Question: I have downloaded the class <URL>:
'''
#pragma once
#include "afxwin.h"
#include "gl\GL.h"
#include "gl\GLU.h"
#include "gdal_priv.h"
#include <algorithm>
#include <math.h>
#include <vector>
using std::vector;
using std::min;
class COpenGLControl2D : public CWnd
{
public:
COpenGLControl2D(void); //Constructor and destructor
virtual ~COpenGLControl2D(void);
void oglCreate(CRect , CWnd *); //Manually added functions
void oglInitialize(void);
void oglDrawScene(void);
//call this function just first time of calling OnTimer and after setting pImage
//for the next calls of OnTimer and when updating pImage there's no need to call
//this function. If you do so, your client code slows down
void setImageWidthHeightType(int,int,GDALDataType);
//For second and more calls of OnTimer you should call this function after setting pImage
//In the first call of OnTimer and before calling setImageWidthHeightType(int,int,GDALDataType)
//this function should not be called and if so, the program will encounter an unhandled exception
//because there you still don't have any texture object to be updated
void updataTextureObject();
void ZoomToFullExtent();
/******************/
/* PUBLIC MEMBERS */
/******************/
// Timer
UINT_PTR m_unpTimer;
//you should update value of this member variable whenever you want to call OnTimer
vector<unsigned char>pImage;
private:
//used internally by function ZoomIn,ZoomOut and Pan and etc
float m_fLastX;
float m_fLastY;
float m_fPosX;
float m_fPosY;
float m_fZoom;
//texture object used internally by the class
GLuint *textures;
GLsizei numberOfTextures;
private:
/*******************/
/* PRIVATE MEMBERS */
/*******************/
// Window information
CWnd *hWnd;
HDC hdc;
HGLRC hrc;
int m_nPixelFormat;
CRect m_rect;
CRect m_oldWindow;
CRect m_originalRect;
GLsizei ImageWidth;
GLsizei ImageHeight;
GLsizei oglWindowWidth;
GLsizei oglWindowHeight;
GLenum format;
GLenum type;
GLenum target;
GLint level;
GLint internalformat;
GLint border;
GLint xOffset;
GLint yOffset;
private:
//used internally by the public member function setImageWidthHeightType of the class
void InitializeTextureObject();
public:
DECLARE_MESSAGE_MAP()
afx_msg void OnPaint();
afx_msg int OnCreate(LPCREATESTRUCT lpCreateStruct);
afx_msg void OnDraw(CDC *pDC);
afx_msg void OnTimer(UINT_PTR nIDEvent);
afx_msg void OnSize(UINT nType, int cx, int cy);
//afx_msg void OnMouseMove(UINT nFlags, CPoint point);
};
'''
'''
#include "StdAfx.h"
#include "OpenGLControl.h"
COpenGLControl2D::COpenGLControl2D(void)
{
ImageWidth = 0;
ImageHeight = 0;
format = GL_LUMINANCE;
type = GL_BITMAP;
m_fPosX = 0.0f; // X position of model in camera view
m_fPosY = 0.0f; // Y position of model in camera view
m_fZoom = 1.0f; // Zoom on model in camera view
oglWindowWidth = 0;
oglWindowHeight = 0;
textures = new GLuint();
numberOfTextures = 1;
target = GL_TEXTURE_2D;
level = 0;
internalformat = format;
border = 0;
xOffset = 0;
yOffset = 0;
}
COpenGLControl2D::~COpenGLControl2D(void)
{
delete textures;
}
void COpenGLControl2D::oglCreate(CRect rect, CWnd *parent)
{
CString className = AfxRegisterWndClass(CS_HREDRAW |
CS_VREDRAW | CS_OWNDC, NULL,
(HBRUSH)GetStockObject(BLACK_BRUSH), NULL);
char *windowName = "OpenGL";
CA2T TwindowName(windowName);
CString strTwindowName = TwindowName.m_psz;
CreateEx(0, className, strTwindowName, WS_CHILD | WS_VISIBLE |
WS_CLIPSIBLINGS | WS_CLIPCHILDREN, rect, parent, 0);
// Set initial variables' values
m_oldWindow = rect;
m_originalRect = rect;
oglWindowWidth = rect.right - rect.left;
oglWindowHeight = rect.bottom - rect.top;
hWnd = parent;
}
BEGIN_MESSAGE_MAP(COpenGLControl2D, CWnd)
ON_WM_PAINT()
ON_WM_CREATE()
ON_WM_TIMER()
ON_WM_SIZE()
//ON_WM_MOUSEMOVE()
END_MESSAGE_MAP()
void COpenGLControl2D::OnPaint()
{
//CPaintDC dc(this); // device context for painting
// TODO: Add your message handler code here
// Do not call CWnd::OnPaint() for painting messages
ValidateRect(NULL);
}
int COpenGLControl2D::OnCreate(LPCREATESTRUCT lpCreateStruct)
{
if (CWnd::OnCreate(lpCreateStruct) == -1)
return -1;
// TODO: Add your specialized creation code here
oglInitialize();
return 0;
}
void COpenGLControl2D::oglInitialize(void)
{
// Initial Setup:
//
static PIXELFORMATDESCRIPTOR pfd =
{
sizeof(PIXELFORMATDESCRIPTOR),
1,
PFD_DRAW_TO_WINDOW | PFD_SUPPORT_OPENGL | PFD_DOUBLEBUFFER,
PFD_TYPE_RGBA,
32, //bit depth
0, 0, 0, 0, 0, 0, 0, 0, 0, 0, 0, 0, 0,
16, // z-buffer depth
0, 0, 0, 0, 0, 0, 0,
};
// Get device context only once.
hdc = GetDC()->m_hDC;
// Pixel format.
m_nPixelFormat = ChoosePixelFormat(hdc, &pfd);
SetPixelFormat(hdc, m_nPixelFormat, &pfd);
// Create the OpenGL Rendering Context.
//!!!!!!!!!!!!!!!!!!!!!!!!!!!!!!PRODUCES ERROR!!!!!!!!!!!!!!!!!!!!!!!!!!!
hrc = wglCreateContext(hdc);
GLenum error1 = glGetError();
wglMakeCurrent(hdc, hrc);
// Basic Setup:
//
// Set color to use when clearing the background.
glClearColor(0.0f, 0.0f, 0.0f, 1.0f);
glClearDepth(1.0f);
// Turn on backface culling
glFrontFace(GL_CCW);
glCullFace(GL_BACK);
// Turn on depth testing
glEnable(GL_DEPTH_TEST);
glDepthFunc(GL_LEQUAL);
// Send draw request
OnDraw(NULL);
//!!!!!!!!!!!!!!!!!!!!!!!!!!!!!!PRODUCES ERROR!!!!!!!!!!!!!!!!!!!!!!!!!!!
wglMakeCurrent(NULL, NULL);
GLenum error9 = glGetError();
}
void COpenGLControl2D::OnDraw(CDC *pDC)
{
wglMakeCurrent(hdc, hrc);
// TODO: Camera controls.
glLoadIdentity();
glScalef(m_fZoom,m_fZoom,1);
GLenum error42 = glGetError();
//!!!!!!!!!!!!!!!!!!!!!!!!!!!!!!PRODUCES ERROR!!!!!!!!!!!!!!!!!!!!!!!!!!!
wglMakeCurrent(NULL,NULL);
GLenum error12 = glGetError();
}
void COpenGLControl2D::OnTimer(UINT_PTR nIDEvent)
{
wglMakeCurrent(hdc, hrc);
// TODO: Add your message handler code here and/or call default
switch (nIDEvent)
{
case 1:
{
// Clear color and depth buffer bits
glClear(GL_COLOR_BUFFER_BIT | GL_DEPTH_BUFFER_BIT);
// Draw OpenGL scene
oglDrawScene();
// Swap buffers
SwapBuffers(hdc);
break;
}
default:
break;
}
CWnd::OnTimer(nIDEvent);
}
void COpenGLControl2D::setImageWidthHeightType(int localWidth,int localHeight,GDALDataType localType)
{
ImageWidth = localWidth;
ImageHeight = localHeight;
switch (localType)
{
case GDT_Byte:
{
type = GL_UNSIGNED_BYTE;
break;
}
case GDT_UInt16:
{
type = GL_UNSIGNED_SHORT;
break;
}
case GDT_Int16:
{
type = GL_SHORT;
break;
}
case GDT_UInt32:
{
type = GL_UNSIGNED_INT;
break;
}
case GDT_Int32:
{
type = GL_INT;
break;
}
}
InitializeTextureObject();
}
void COpenGLControl2D::oglDrawScene(void)
{
wglMakeCurrent(hdc, hrc);
float x0 = 0; // top left corner of image
float y0 = 0;
float x1 = x0 + ImageWidth; // bottom right corner of image
float y1 = y0 + ImageHeight;
glBegin(GL_TRIANGLE_STRIP);
{
glTexCoord2f(0, 1); glVertex2f(x0, y1);
glTexCoord2f(0, 0); glVertex2f(x0, y0);
glTexCoord2f(1, 1); glVertex2f(x1, y1);
glTexCoord2f(1, 0); glVertex2f(x1, y0);
}
//!!!!!!!!!!!!!!!!!!!!!!!!!!!!!!PRODUCES ERROR!!!!!!!!!!!!!!!!!!!!!!!!!!!
glEnd();
GLenum error24 = glGetError();
//!!!!!!!!!!!!!!!!!!!!!!!!!!!!!!PRODUCES ERROR!!!!!!!!!!!!!!!!!!!!!!!!!!!
wglMakeCurrent(NULL, NULL);
GLenum error26 = glGetError();
}
void COpenGLControl2D::OnSize(UINT nType, int cx, int cy)
{
wglMakeCurrent(hdc, hrc);
CWnd::OnSize(nType, cx, cy);
// TODO: Add your message handler code here
if (0 >= cx || 0 >= cy || nType == SIZE_MINIMIZED) return;
oglWindowWidth = cx;
oglWindowHeight = cy;
// Map the OpenGL coordinates.
glViewport(0, 0, oglWindowWidth, oglWindowHeight);
// Projection view
glMatrixMode(GL_PROJECTION);
glLoadIdentity();
// Set our current view perspective
glOrtho(0, oglWindowWidth, oglWindowHeight,0, -1, 1);
// Model view
glMatrixMode(GL_MODELVIEW);
//!!!!!!!!!!!!!!!!!!!!!!!!!!!!!!PRODUCES ERROR!!!!!!!!!!!!!!!!!!!!!!!!!!!
wglMakeCurrent(NULL, NULL);
GLenum error33 = glGetError();
}
void COpenGLControl2D::InitializeTextureObject()
{
wglMakeCurrent(hdc, hrc);
glGenTextures(numberOfTextures,textures);
glBindTexture(GL_TEXTURE_2D, *textures);
glTexEnvi(GL_TEXTURE_ENV, GL_TEXTURE_ENV_MODE, GL_REPLACE);
glTexImage2D(target,level,internalformat,ImageWidth,ImageHeight,border,format,type,&pImage[0]);
//!!!!!!!!!!!!!!!!!!!!!!!!!!!!!!PRODUCES ERROR!!!!!!!!!!!!!!!!!!!!!!!!!!!
wglMakeCurrent(NULL, NULL);
GLenum error38 = glGetError();
}
void COpenGLControl2D::updataTextureObject()
{
wglMakeCurrent(hdc, hrc);
glTexSubImage2D(target,level,xOffset,yOffset,ImageWidth,ImageHeight,format,type,&pImage[0]);
//!!!!!!!!!!!!!!!!!!!!!!!!!!!!!!PRODUCES ERROR!!!!!!!!!!!!!!!!!!!!!!!!!!!
wglMakeCurrent(NULL, NULL);
GLenum error41 = glGetError();
}
void COpenGLControl2D::ZoomToFullExtent()
{
float zoom1 = oglWindowWidth/ImageWidth;
float zoom2 = oglWindowHeight/ImageHeight;
float minZoom = min(zoom1,zoom2);
m_fZoom = floor(minZoom);
OnDraw(NULL);
}
void COpenGLControl2D::FixedZoomIn()
{
m_fZoom = 2*m_fZoom;
}
'''
when I use this class with this code:
'''
COpenGLControl m_oglWindow;
m_oglWindow = new COpenGLControl2D();
CRect rect;
GetDlgItem(IDC_OPENGL)->GetWindowRect(rect);
ScreenToClient(rect);
m_oglWindow -> oglCreate(rect, this);
const char* filename = "D:\DataPrevious\globalMapper.tif";
GDALDataset *poDataset = NULL ;
GDALAllRegister();
poDataset = (GDALDataset *) GDALOpen( filename, GA_ReadOnly );
m_files -> ReadRasterData(poDataset);
m_oglWindow -> pImage = m_files -> pRasterData;
m_oglWindow -> setImageWidthHeightType(m_files->RasterXSize,m_files->RasterYSize,m_files->eType);
m_oglWindow -> m_unpTimer = m_oglWindow -> SetTimer(1, 1, 0);
m_oglWindow ->updataTextureObject();
m_oglWindow ->ZoomToFullExtent();
m_oglWindow ->FixedZoomIn();
'''
I get this for my 512x512 image:

you see the texture isn't applied on the geometry. and also the functions 'FixedZoomIn()' and 'ZoomToFullExtent()' seem to do nothing. I think this is maybe because of that the OpenGL does the drawing only in the 'OnTimer' function?
anyway I have used 'glGetError()' after all of the functions that start with the prefix 'gl' and noticed that there is an 'INVALID_OPERATION(1282)' error thrown in the locations that I have specified. I mean it seem that the 'hrc(rendering context)' is not created but I don't understand how could opengl draw that white geometry there? and also 'glEnd()' is throwing that error, too.
Maybe you question why I have used 'wglMakeCurrent(hdc,hrc)' and 'wglMakeCurrent(NULL,NULL)' in several functions in the class?
<URL>
'glTexCoord''glVertex'
'hrc = wglCreateContext(hdc)'
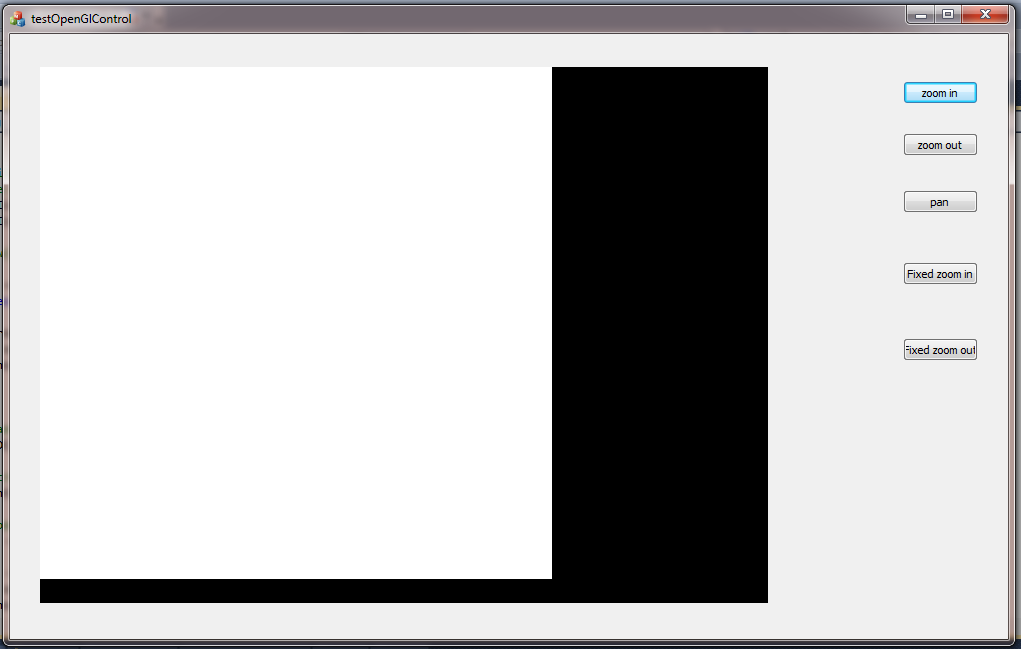
Answer: > So my question is if the rendering context is not created or the device context is not valid how could opengl draw that white rectangle?
I really don't have the patience to wade through the mess the code is you posted. But I'd say, because at the time a rectangle is being drawn, there is a context active.
> why the texture isn't applied on the rectangle geometry?
Incomplete picture definition and mipmaping enabled. No texture target bound and active at time of drawing. Such is usually the reason.
> why functions like glScale() that are used in zoom operations don't work?
You seem to think that glScale would have some kind of immediate effect on what has been drawn previously. That's not what glScale does. All what glScale does is modifying the currently top element of the active matrix stack. Nothing more.
In general OpenGL doesn't maintain a scene or objects. If you want something to appear differently, you must redraw.
'numberOfTextures'
> '''
textures = new GLuint();
...
glGenTextures(numberOfTextures,textures);
'''